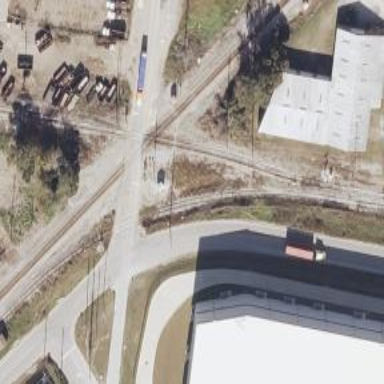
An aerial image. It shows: Railway crossing.